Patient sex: M
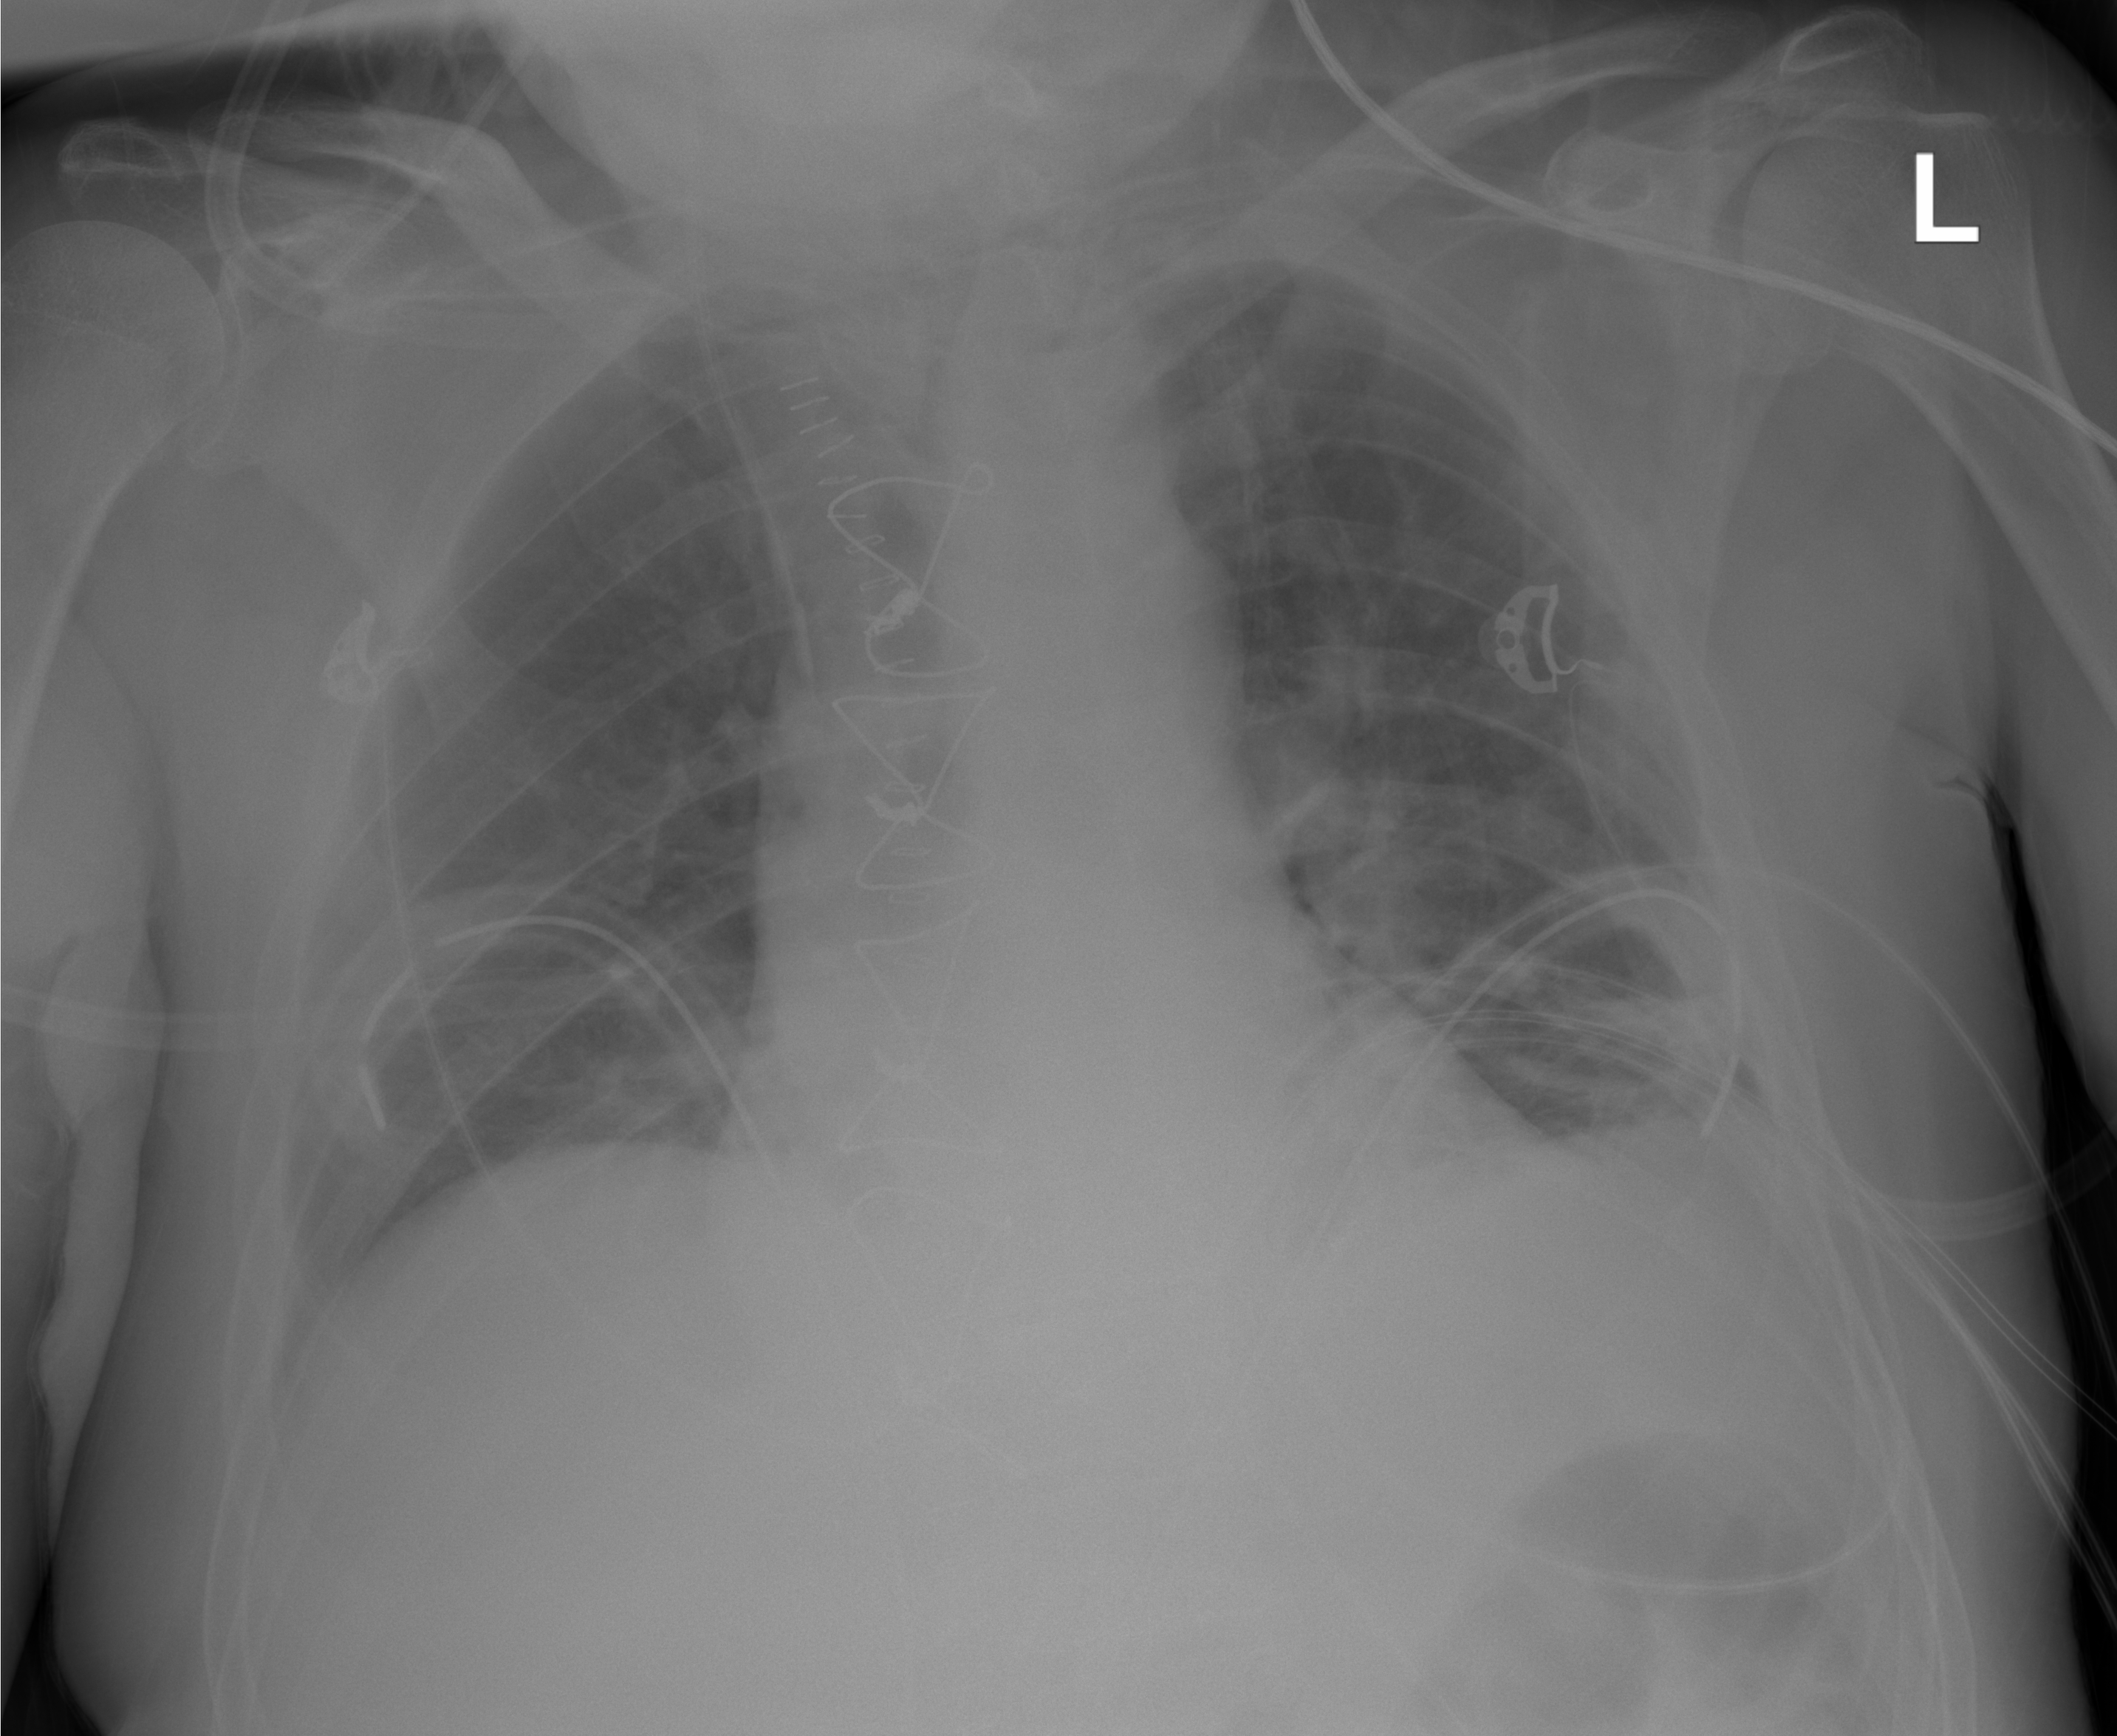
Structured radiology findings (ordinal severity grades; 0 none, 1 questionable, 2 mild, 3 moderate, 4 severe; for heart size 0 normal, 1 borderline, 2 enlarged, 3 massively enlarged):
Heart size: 0
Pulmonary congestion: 2
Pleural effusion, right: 0
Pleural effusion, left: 2
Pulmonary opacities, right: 0
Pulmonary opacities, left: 2
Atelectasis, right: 0
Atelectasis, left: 2